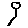
Label: circle